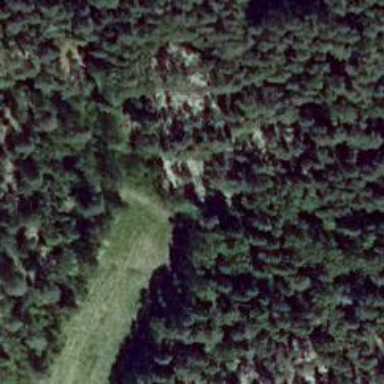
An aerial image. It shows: Cliff in nature.